七年级 · 度量几何学
如图, 已知 $a / / b$, 将直角三角形如图放置, 若 $\angle 2=50^{\circ}$, 则 $\angle 1$ 为 ( )

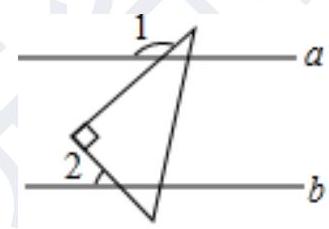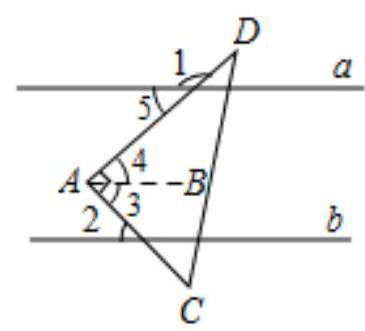
A. $120^{\circ}$
B. $130^{\circ}$
C. $140^{\circ}$

D. $150^{\circ}$

答案: C
解析: 【答案】C

【解析】解：如图所示, 过 $A$ 作 $A B / / a$,

$\because a / / b$,

$\therefore a / / b / / A B$,

$\therefore \angle 2=\angle 3=50^{\circ}, \angle 4=\angle 5$,

又 $\because \angle C A D=90^{\circ}$,

$\therefore \angle 4=40^{\circ}$,

$\therefore \angle 5=40^{\circ}$,

$\therefore \angle 1=180^{\circ}-40^{\circ}=140^{\circ}$,

故选: $C$.

过 $A$ 作 $A B / / a$, 即可得到 $a / / b / / A B$, 依据平行线的性质, 即可得到 $\angle 5$ 的度数, 进而得出 1 的度数.

本题考查了平行线的性质, 平行公理, 熟记性质并作出辅助线是解题的关键.